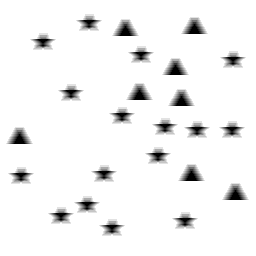
Squares: 0
Triangles: 8
Stars: 16
Total shapes: 24